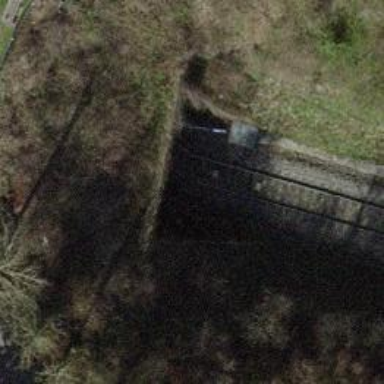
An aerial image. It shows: Single-track railway with electrified contact lines.